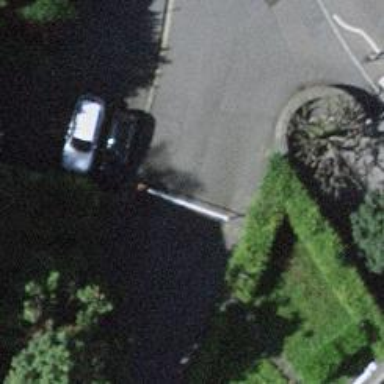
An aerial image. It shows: Lift gate barrier.